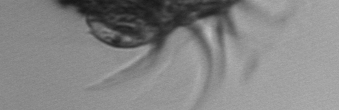
Label: Laboea_strobila